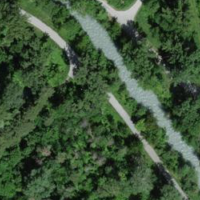
EUNIS habitat code: 43
Species observed at this site:
Sitta europaea
Prunus mahaleb